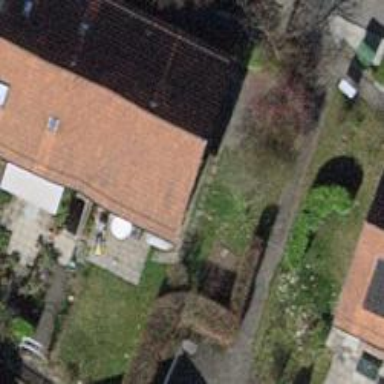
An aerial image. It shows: Simple and straightforward house.